【题型】填空题　【知识点】平面几何　【难度】medium
如图, \(\triangle ABC\) 中, \(\angle C = 90^\circ\), 正方形 \(CDEF\) 的顶点 \(D\)、\(E\)、\(F\) 分别在边 \(AC\)、\(AB\)、\(BC\) 上. 如果 \(AE = 2BE\), 且 \(S_{\triangle ABC} = 36\), 那么正方形 \(CDEF\) 的面积为 \underline{\quad\quad}.

\vspace{1em}
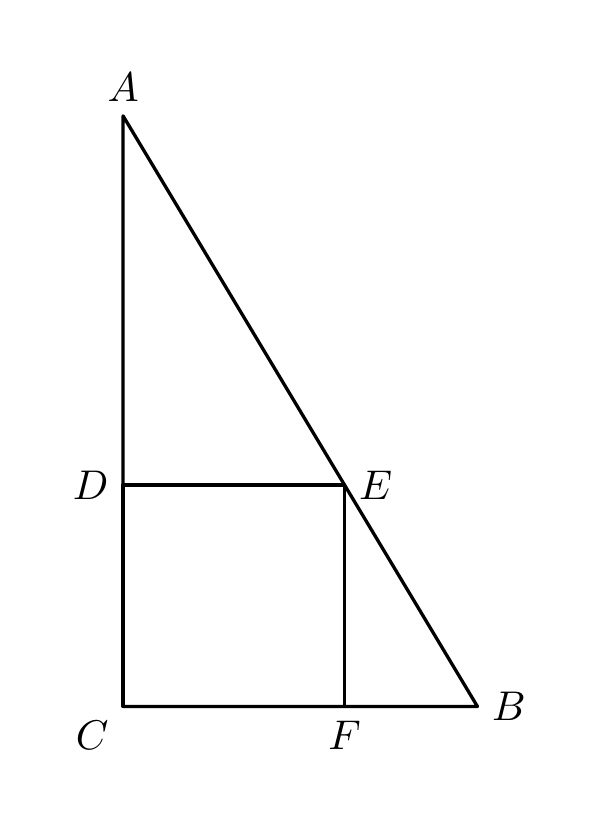
【解答】
【答案】\(\boldsymbol{16}\)

\vspace{1em}

【知识点】根据正方形的性质求线段长、由平行判断成比例的线段

【分析】本题考查了平行线分线段成比例定理, 三角形的面积, 正方形的性质, 熟练掌握平行线分线段成比例定理是解题的关键.

设正方形 \(CDEF\) 的边长为 \(x\), 得到 \(CD = CF = EF = DE = x\). 根据平行线分线段成比例定理得到 \(\frac{AD}{CD} = \frac{AE}{BE} = 2\), \(\frac{BF}{CF} = \frac{BE}{AE} = \frac{1}{2}\), 求得 \(AD = 2CD = 2x\), \(BF = \frac{1}{2}x\), \(AC = 3x\), \(BC = \frac{3}{2}x\). 根据三角形的面积公式列方程得到 \(CD = 4\), 于是得到正方形 \(CDEF\) 的面积为 \(4 \times 4 = 16\).

\vspace{1em}

【详解】解: 设正方形 \(CDEF\) 的边长为 \(x\).

\(\therefore CD = CF = EF = DE = x\),

\(\because DE \parallel BC\), \(EF \parallel AC\),

\(\therefore \frac{AD}{CD} = \frac{AE}{BE} = 2\), \(\frac{BF}{CF} = \frac{BE}{AE} = \frac{1}{2}\),

\(\therefore AD = 2CD = 2x\), \(BF = \frac{1}{2}x\),

\(\therefore AC = 3x\), \(BC = \frac{3}{2}x\),

\(\because S_{\triangle ABC} = 36\),

\(\therefore \frac{1}{2}AC \cdot BC = \frac{1}{2} \cdot 3x \cdot \frac{3}{2}x = 36\),

\(\therefore x = 4\) (负值舍去),

\(\therefore CD = 4\),

正方形 \(CDEF\) 的面积 \(= 4 \times 4 = 16\).

故答案为: \(16\).